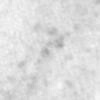
Label: no_change